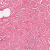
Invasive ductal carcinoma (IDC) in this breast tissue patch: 0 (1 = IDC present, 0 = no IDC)